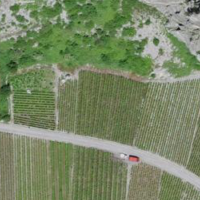
EUNIS habitat code: 40
Species observed at this site:
Monticola solitarius
Falco subbuteo
Linaria cannabina
Fringilla coelebs
Falco peregrinus
Lanius collurio
Circaetus gallicus
Ptyonoprogne rupestris
Sylvia atricapilla
Carduelis carduelis
Turdus merula
Muscicapa striata
Issoria lathonia
Emberiza cia
Milvus migrans
Phoenicurus ochruros
Falco tinnunculus